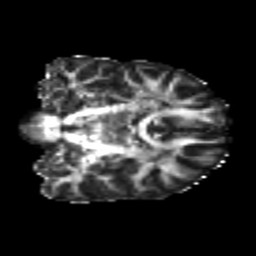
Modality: FA
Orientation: coronal
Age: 22
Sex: female
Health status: healthy
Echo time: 0.074 s